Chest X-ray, AP view. Patient: 27 years old, sex F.
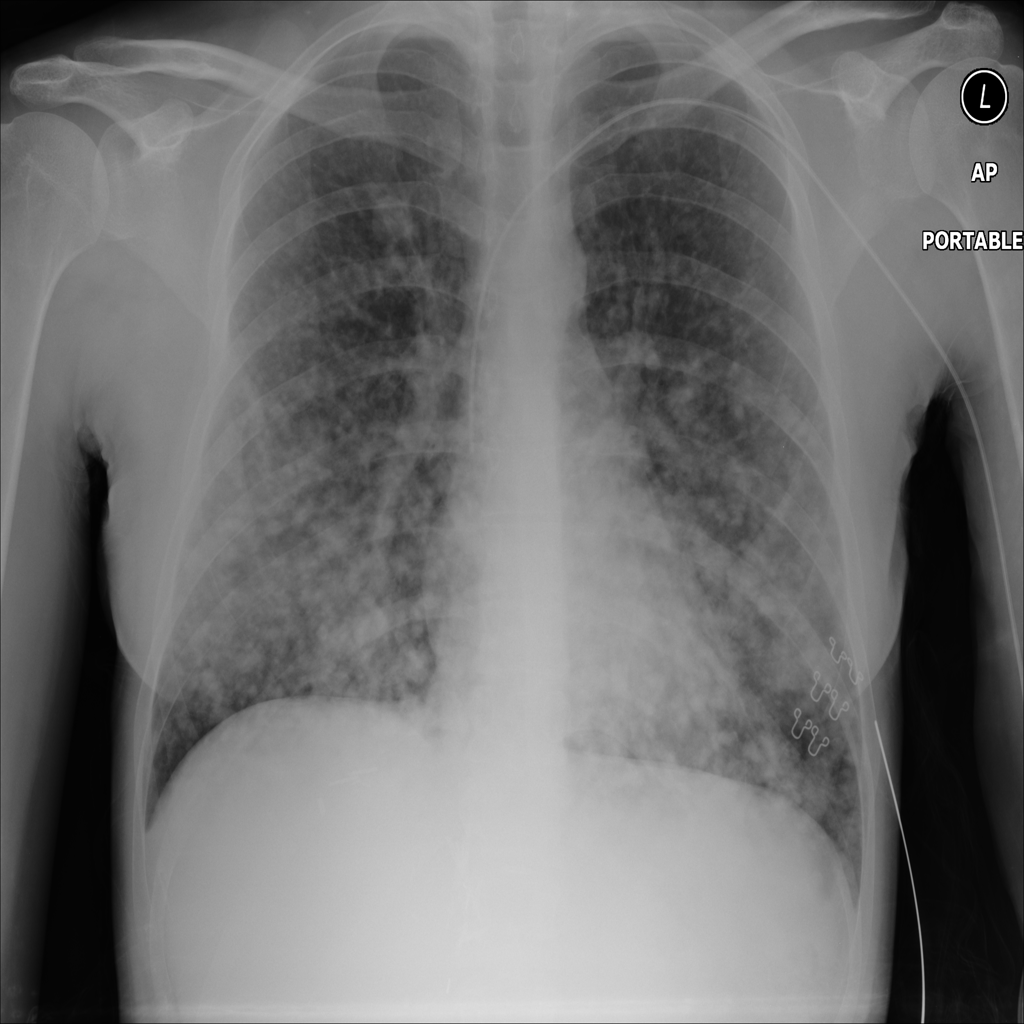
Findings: No Finding